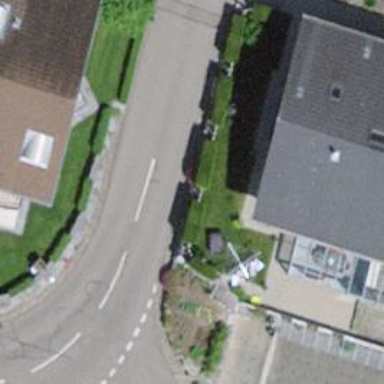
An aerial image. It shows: Hedge acting as barrier.